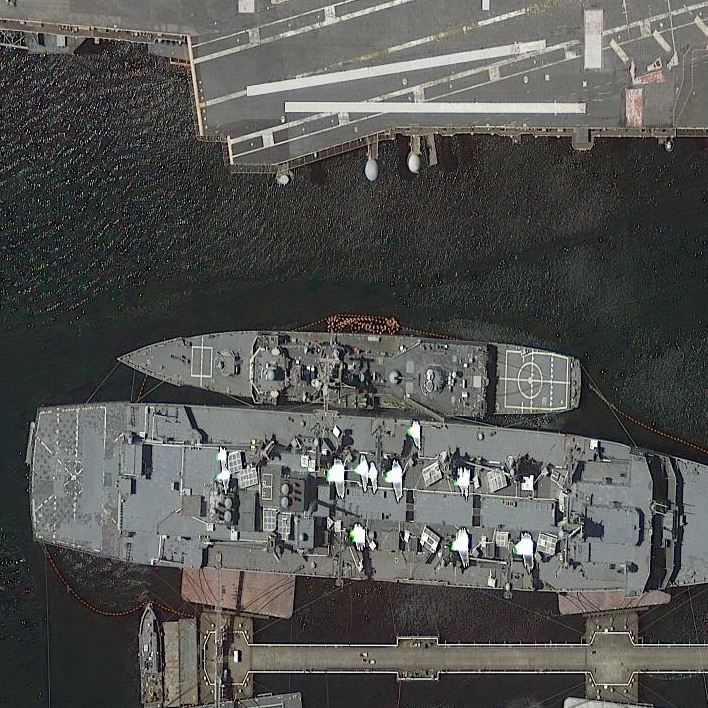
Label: cruiser